Interaction volume radius: 5 \u00c5
Interaction volume height: 15 \u00c5
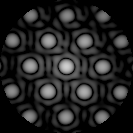
Disorder parameter: 0.07269